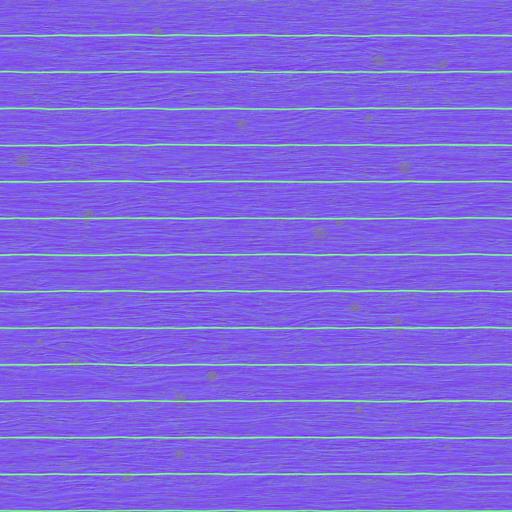
dark grunge moss mossy nails planks siding wall wood wooden